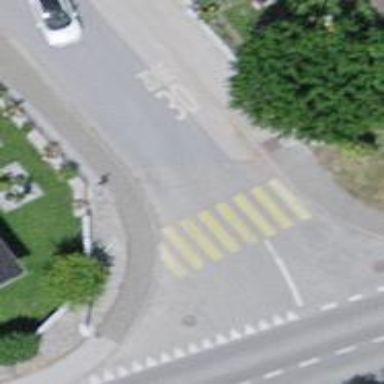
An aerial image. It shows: Marked crossing on footway.